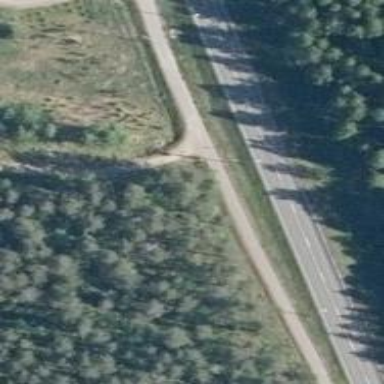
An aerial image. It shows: Simple road.